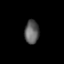
Tissue: lung
Cell type: Endothelial cells
Senescence score: 0.6473
Nuclear area (px): 329
Mean DAPI intensity: 95.401